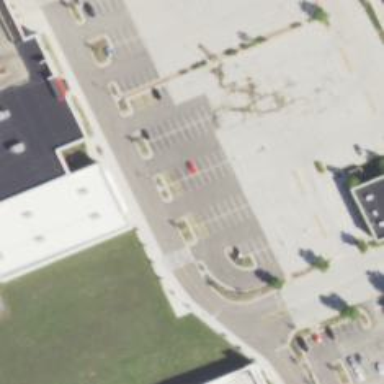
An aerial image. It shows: Parking space is available.